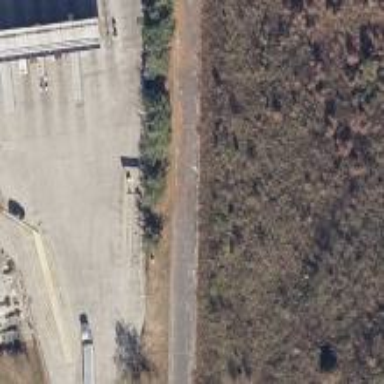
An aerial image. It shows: Weighbridge facility.